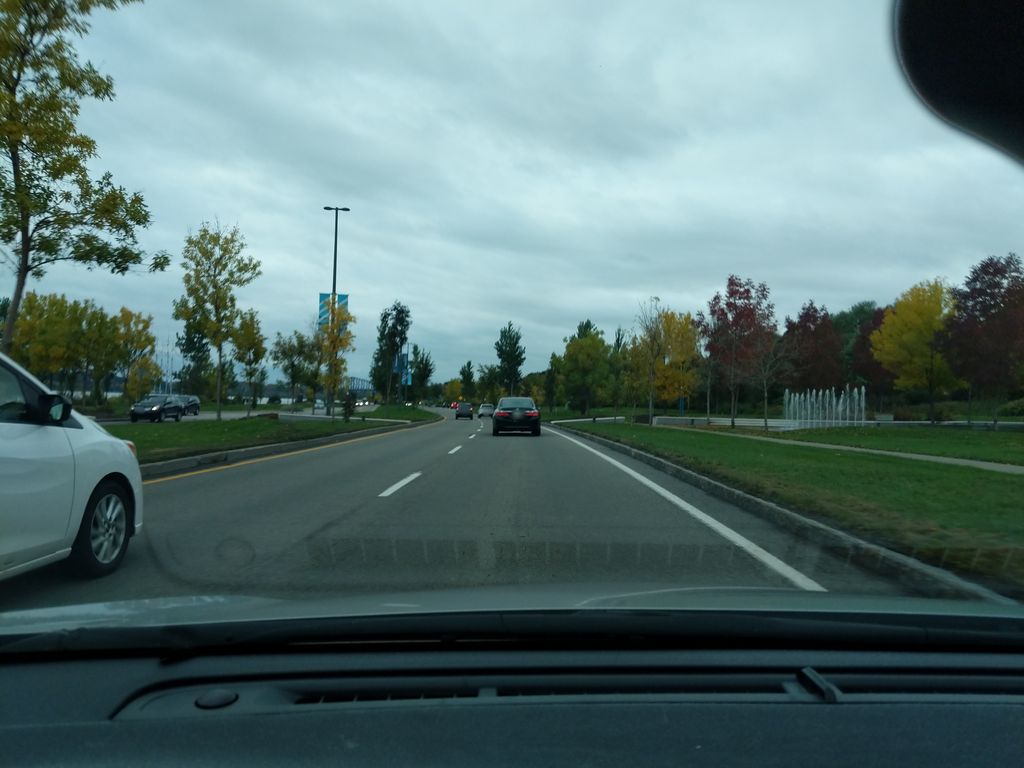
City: quebec_city